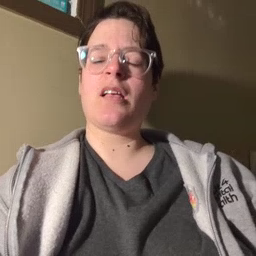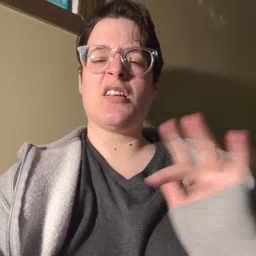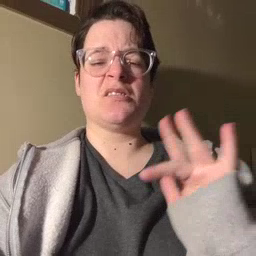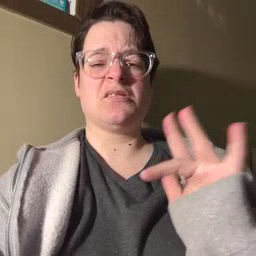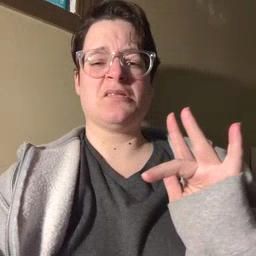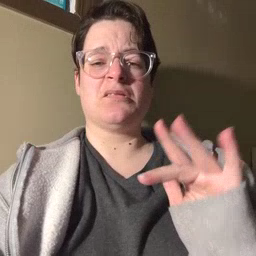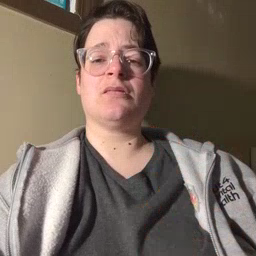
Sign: yucky